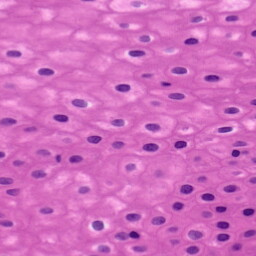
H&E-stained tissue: Tonsil